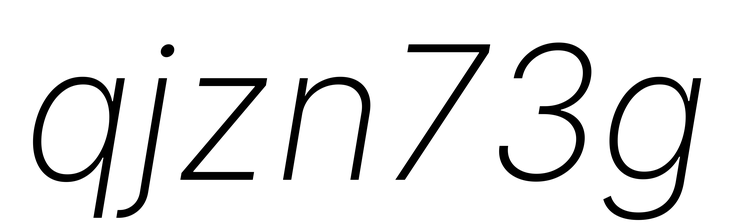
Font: Inter-Italic_ExtraLight_Italic